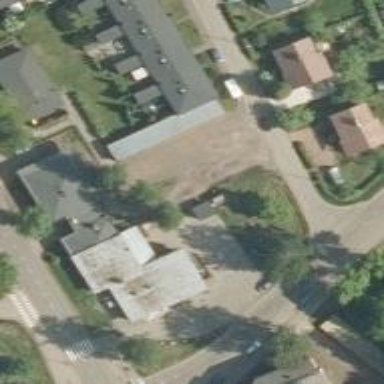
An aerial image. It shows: Public building.